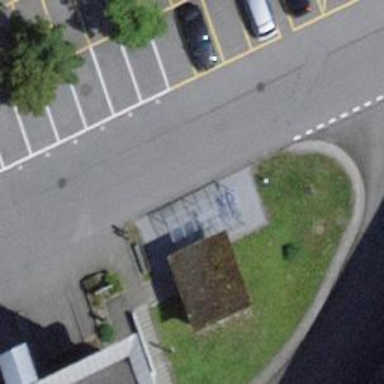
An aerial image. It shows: Toilets are available here.